Field crop: maize
Growth stage: 1
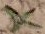
Species: atriplex